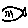
Label: fish